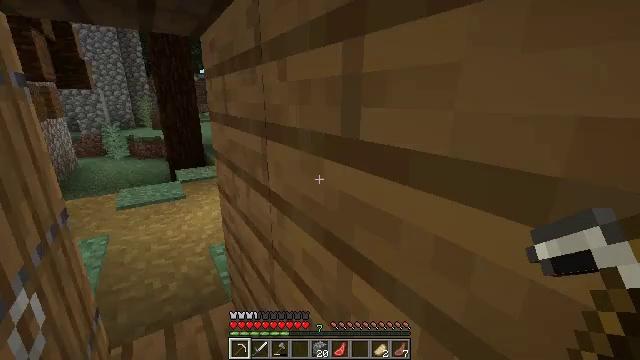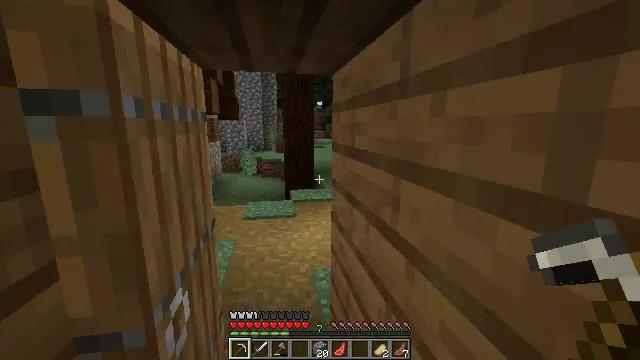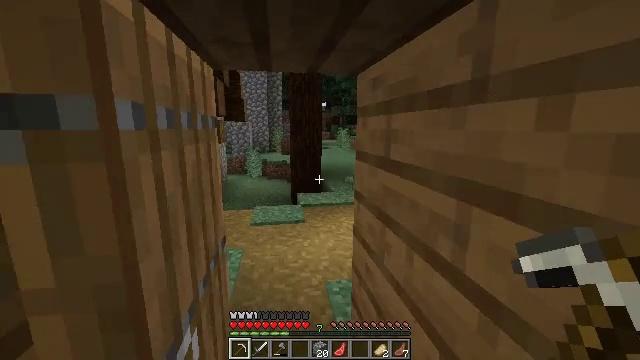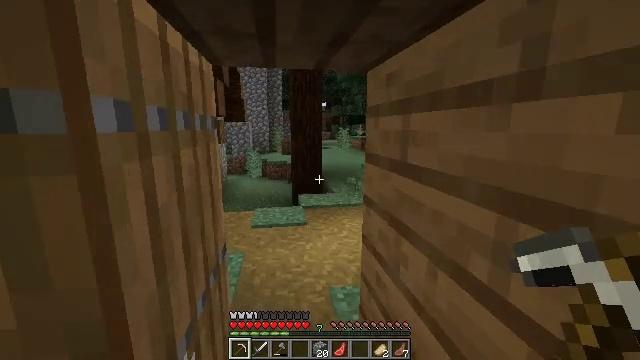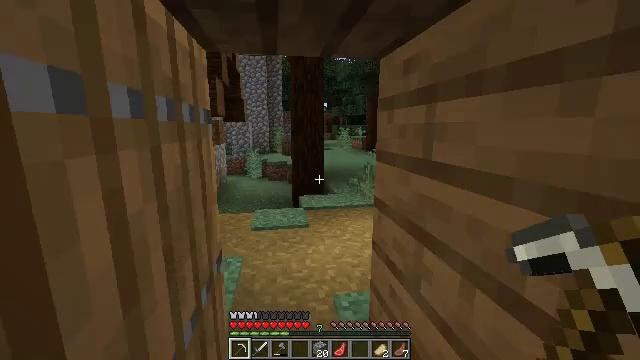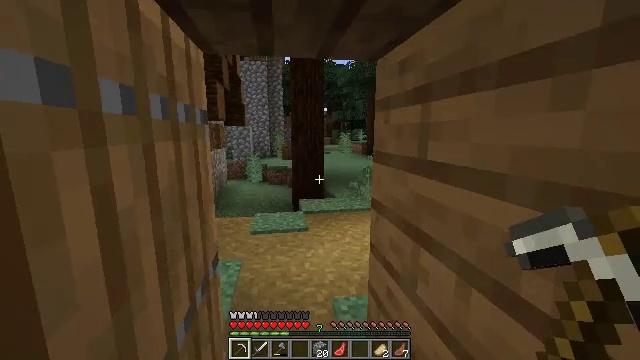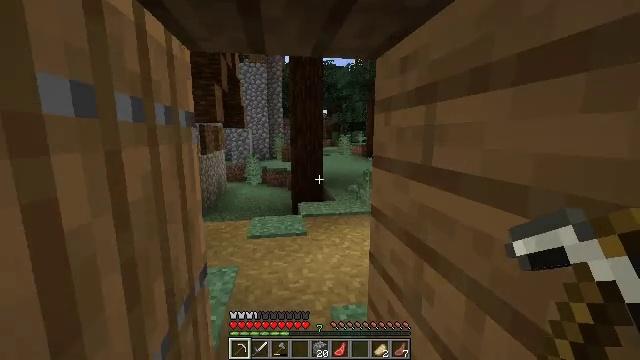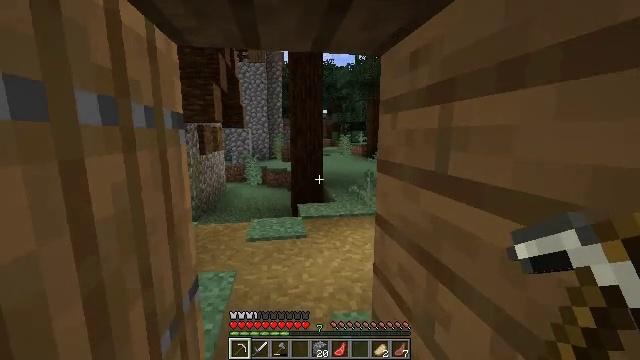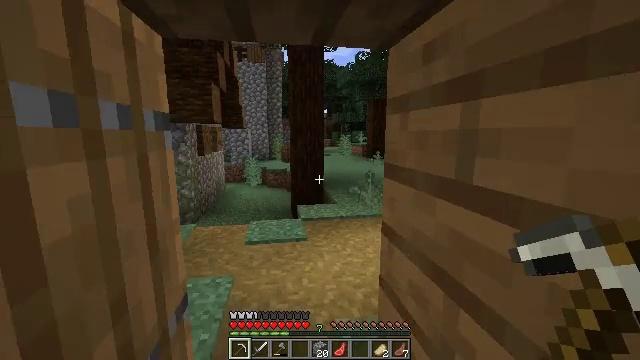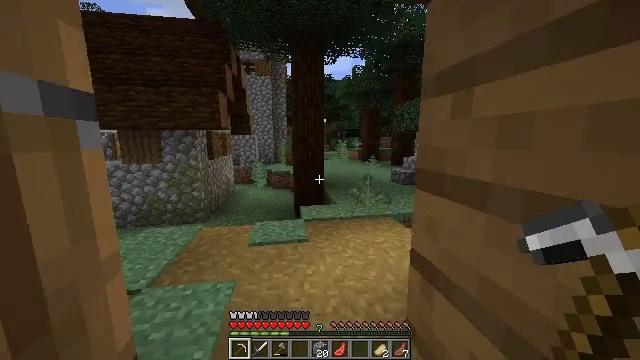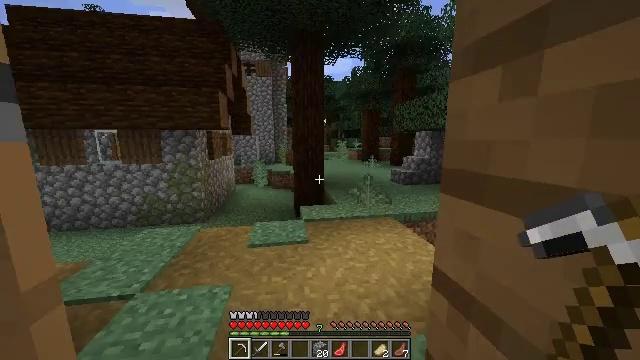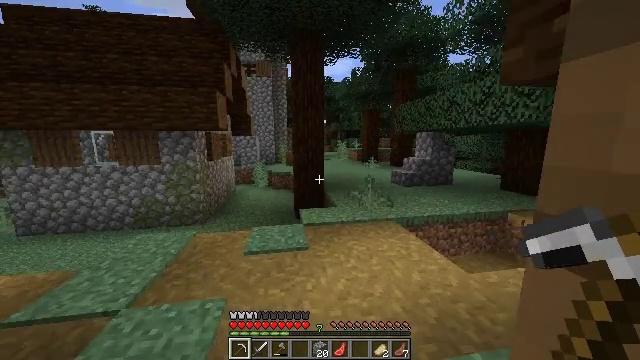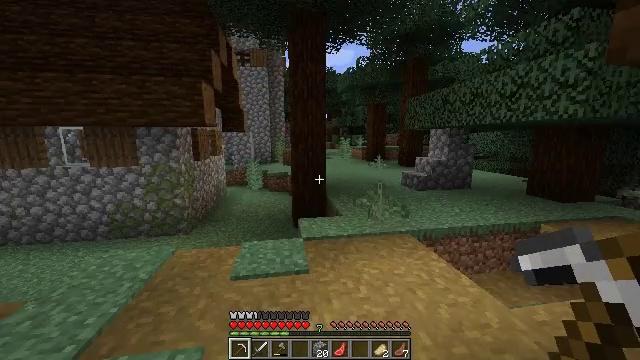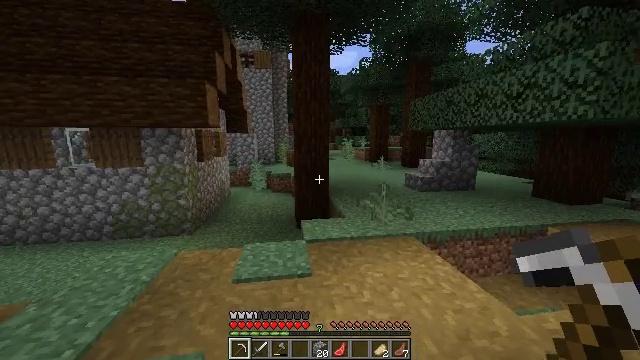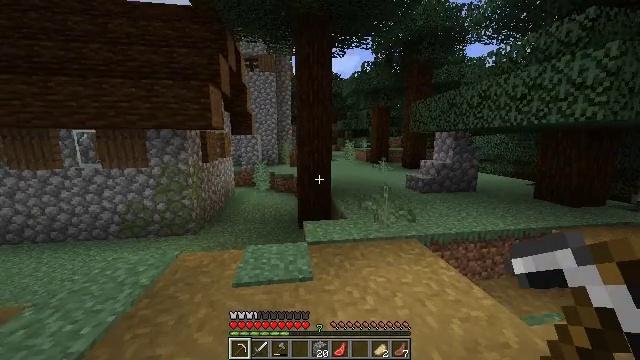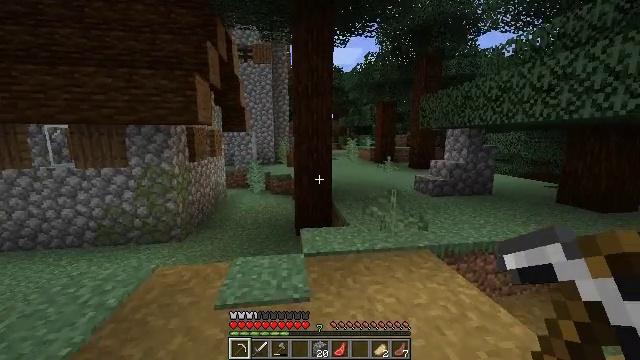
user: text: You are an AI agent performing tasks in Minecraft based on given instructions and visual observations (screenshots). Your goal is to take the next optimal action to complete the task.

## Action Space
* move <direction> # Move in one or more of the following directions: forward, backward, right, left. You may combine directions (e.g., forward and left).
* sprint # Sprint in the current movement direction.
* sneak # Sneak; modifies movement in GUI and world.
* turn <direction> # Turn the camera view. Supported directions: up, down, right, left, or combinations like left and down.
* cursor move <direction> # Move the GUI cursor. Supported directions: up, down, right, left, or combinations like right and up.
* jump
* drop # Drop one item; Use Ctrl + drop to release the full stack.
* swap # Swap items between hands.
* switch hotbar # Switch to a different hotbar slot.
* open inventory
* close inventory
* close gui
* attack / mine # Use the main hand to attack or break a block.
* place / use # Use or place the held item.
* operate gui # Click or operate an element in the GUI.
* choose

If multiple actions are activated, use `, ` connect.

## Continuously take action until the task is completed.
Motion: motion action
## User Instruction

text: Use a furnace to make a baked potato.
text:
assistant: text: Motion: move forward and move left, turn left and up
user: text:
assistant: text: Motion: move forward
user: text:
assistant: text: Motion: move forward
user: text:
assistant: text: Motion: move forward, sprint
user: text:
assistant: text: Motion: move forward, sprint
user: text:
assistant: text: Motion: move forward, sprint
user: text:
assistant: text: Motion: move forward, sprint
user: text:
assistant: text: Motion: move forward, sprint
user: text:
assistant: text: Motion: move forward, sprint
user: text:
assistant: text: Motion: move forward, sprint
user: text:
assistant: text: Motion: move forward, sprint
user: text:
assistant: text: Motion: move forward, sprint
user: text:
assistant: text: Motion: move forward, sprint
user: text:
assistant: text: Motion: move forward, sprint
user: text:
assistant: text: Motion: move forward, sprint
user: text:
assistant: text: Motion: move forward, sprint
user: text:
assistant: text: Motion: move forward, sprint, turn right and up
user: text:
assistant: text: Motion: move forward, sprint, turn up
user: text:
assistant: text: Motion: move forward and move right, sprint, turn right and up
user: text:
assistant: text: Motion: move forward and move right, sprint, turn right
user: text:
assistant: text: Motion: move forward and move right, sprint, turn right and down
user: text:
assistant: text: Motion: move forward and move right, sprint
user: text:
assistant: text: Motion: move forward and move right, sprint, turn left and up
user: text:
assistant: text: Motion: move forward and move right, sprint, turn left and up
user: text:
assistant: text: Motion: move forward and move right, turn left and up, jump
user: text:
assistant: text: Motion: move forward and move right, jump
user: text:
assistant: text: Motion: move right
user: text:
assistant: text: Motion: move right
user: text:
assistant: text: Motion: move right
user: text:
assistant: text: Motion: move right